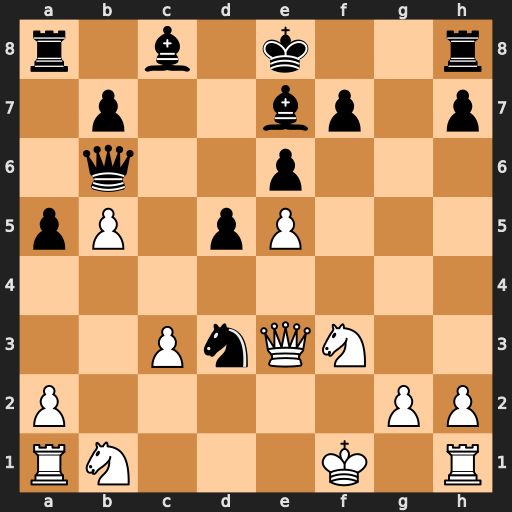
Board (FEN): r1b1k2r/1p2bp1p/1q2p3/pP1pP3/8/2PnQN2/P5PP/RN3K1R
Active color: w
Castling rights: kq
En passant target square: -
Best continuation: Qxb6 Bc5 Qc7